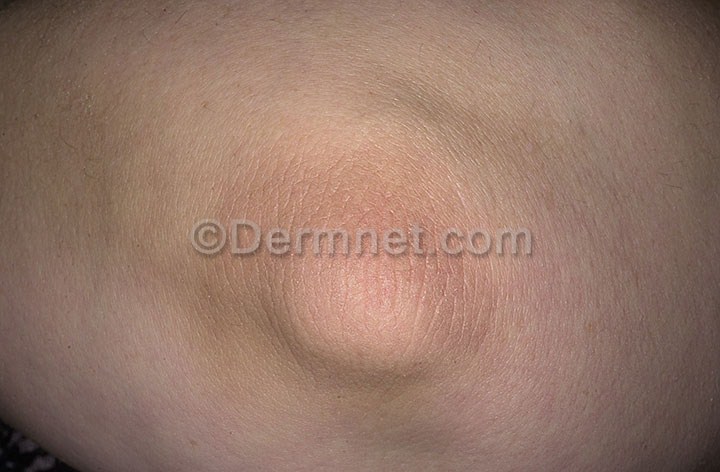
Disease: Systemic Disease